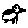
Label: bird